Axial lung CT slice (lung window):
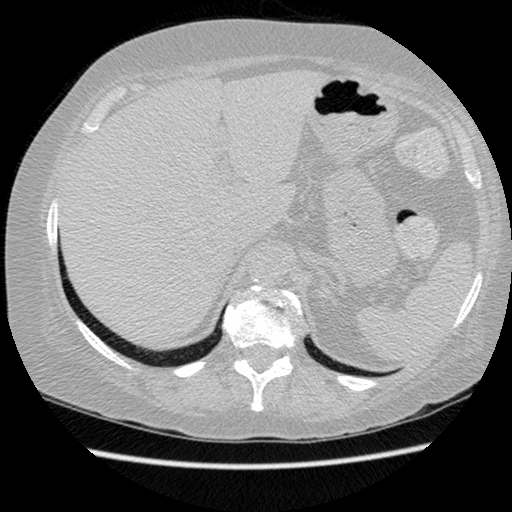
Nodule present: no